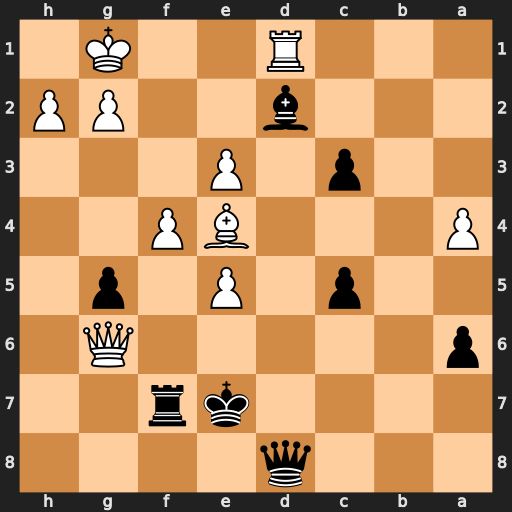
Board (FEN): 3q4/4kr2/p5Q1/2p1P1p1/P3BP2/2p1P3/3b2PP/3R2K1
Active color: b
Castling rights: -
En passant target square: -
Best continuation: Bxe3+ Kf1 Qxd1#